Question: We use UCM for development. We create streams under streams, like this

Question is how to find new files in a given stream.
In the example "'feat1'" would have new files relative to its parent 'lis1' (lis=local integration stream). The new files could be from "'feat1'" or its child streams like "'developer1'". How could I identify new files in 'lis1'?
One option is to create dynamic views on a stream (say feat1) and its parent stream(lis1) and take diff and figure out files new in the child stream.
Another option is to use 'cleartool deliver -preview' and get list of versions and then somehow (I do not know it yet) figure out the list of files.
The problem is the child stream is not necessarily rebased to its parent, and we enforce a "rebase to latest baseline before delivery" rule.
I hope there is a better and correct way :)
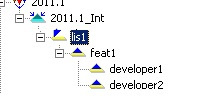
Answer: I don't think a <URL> would display the list of modified/new files.
For new files, it would only display the directories that need merges (in order to reference or un-reference the files added/removed during that merge).
One way (without using an external diff tool) would be a <URL> in order to find any file:
- 'developer1'- 'lis'
Something like (not tested):
'''
cleartool find . -type f -version "brtype(developper1) && !brtype(lis)" -print
'''
In the <URL>'s case:
'''
cleartool find . -type f -element "brtype(developper1) && !brtype(lis)" -print
'''
Will list only the needed elements (ie , and not the versions of those files)